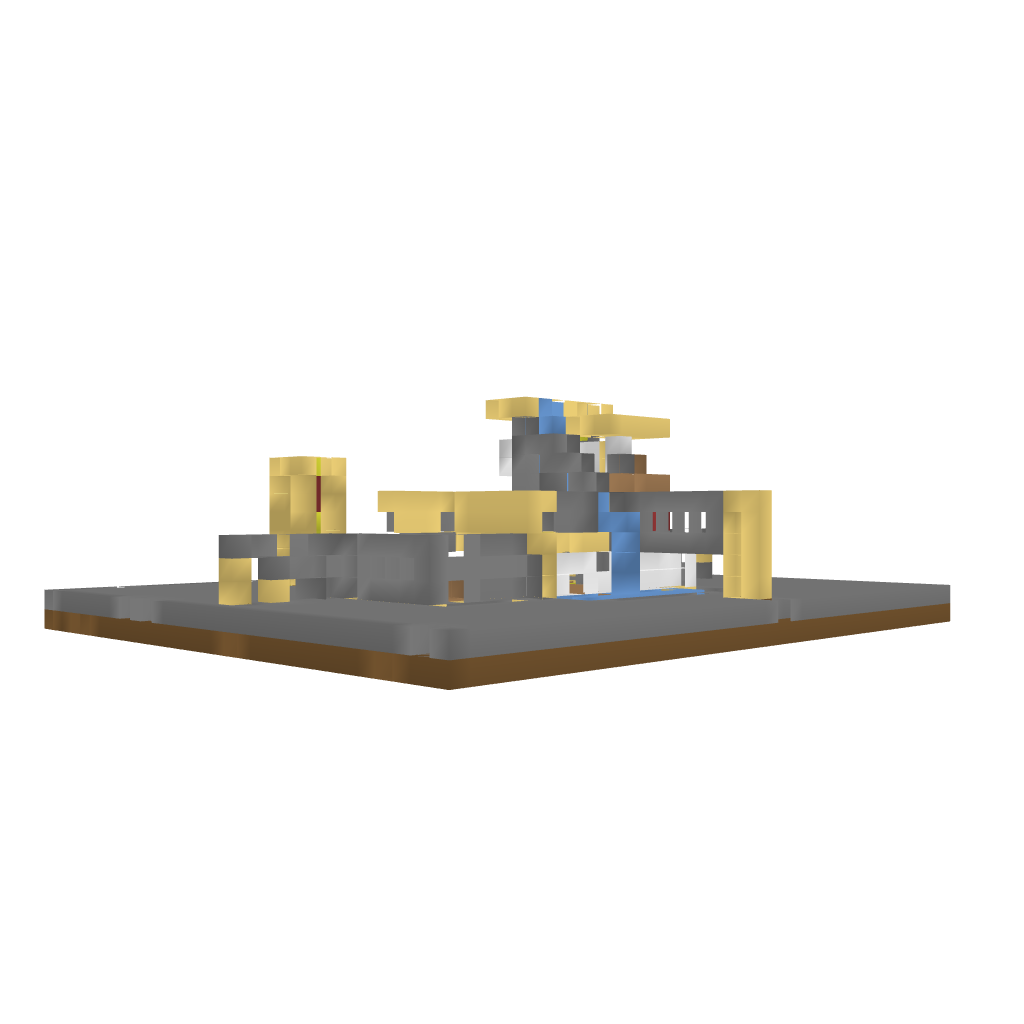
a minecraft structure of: Sabulo Tectum bad low quality